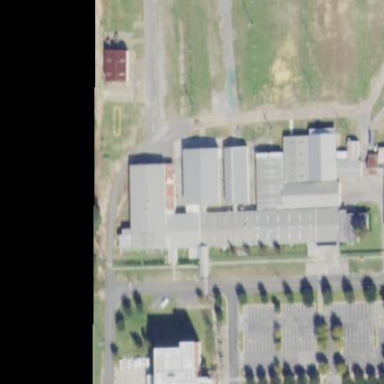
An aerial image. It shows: Warehouse building.